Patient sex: F
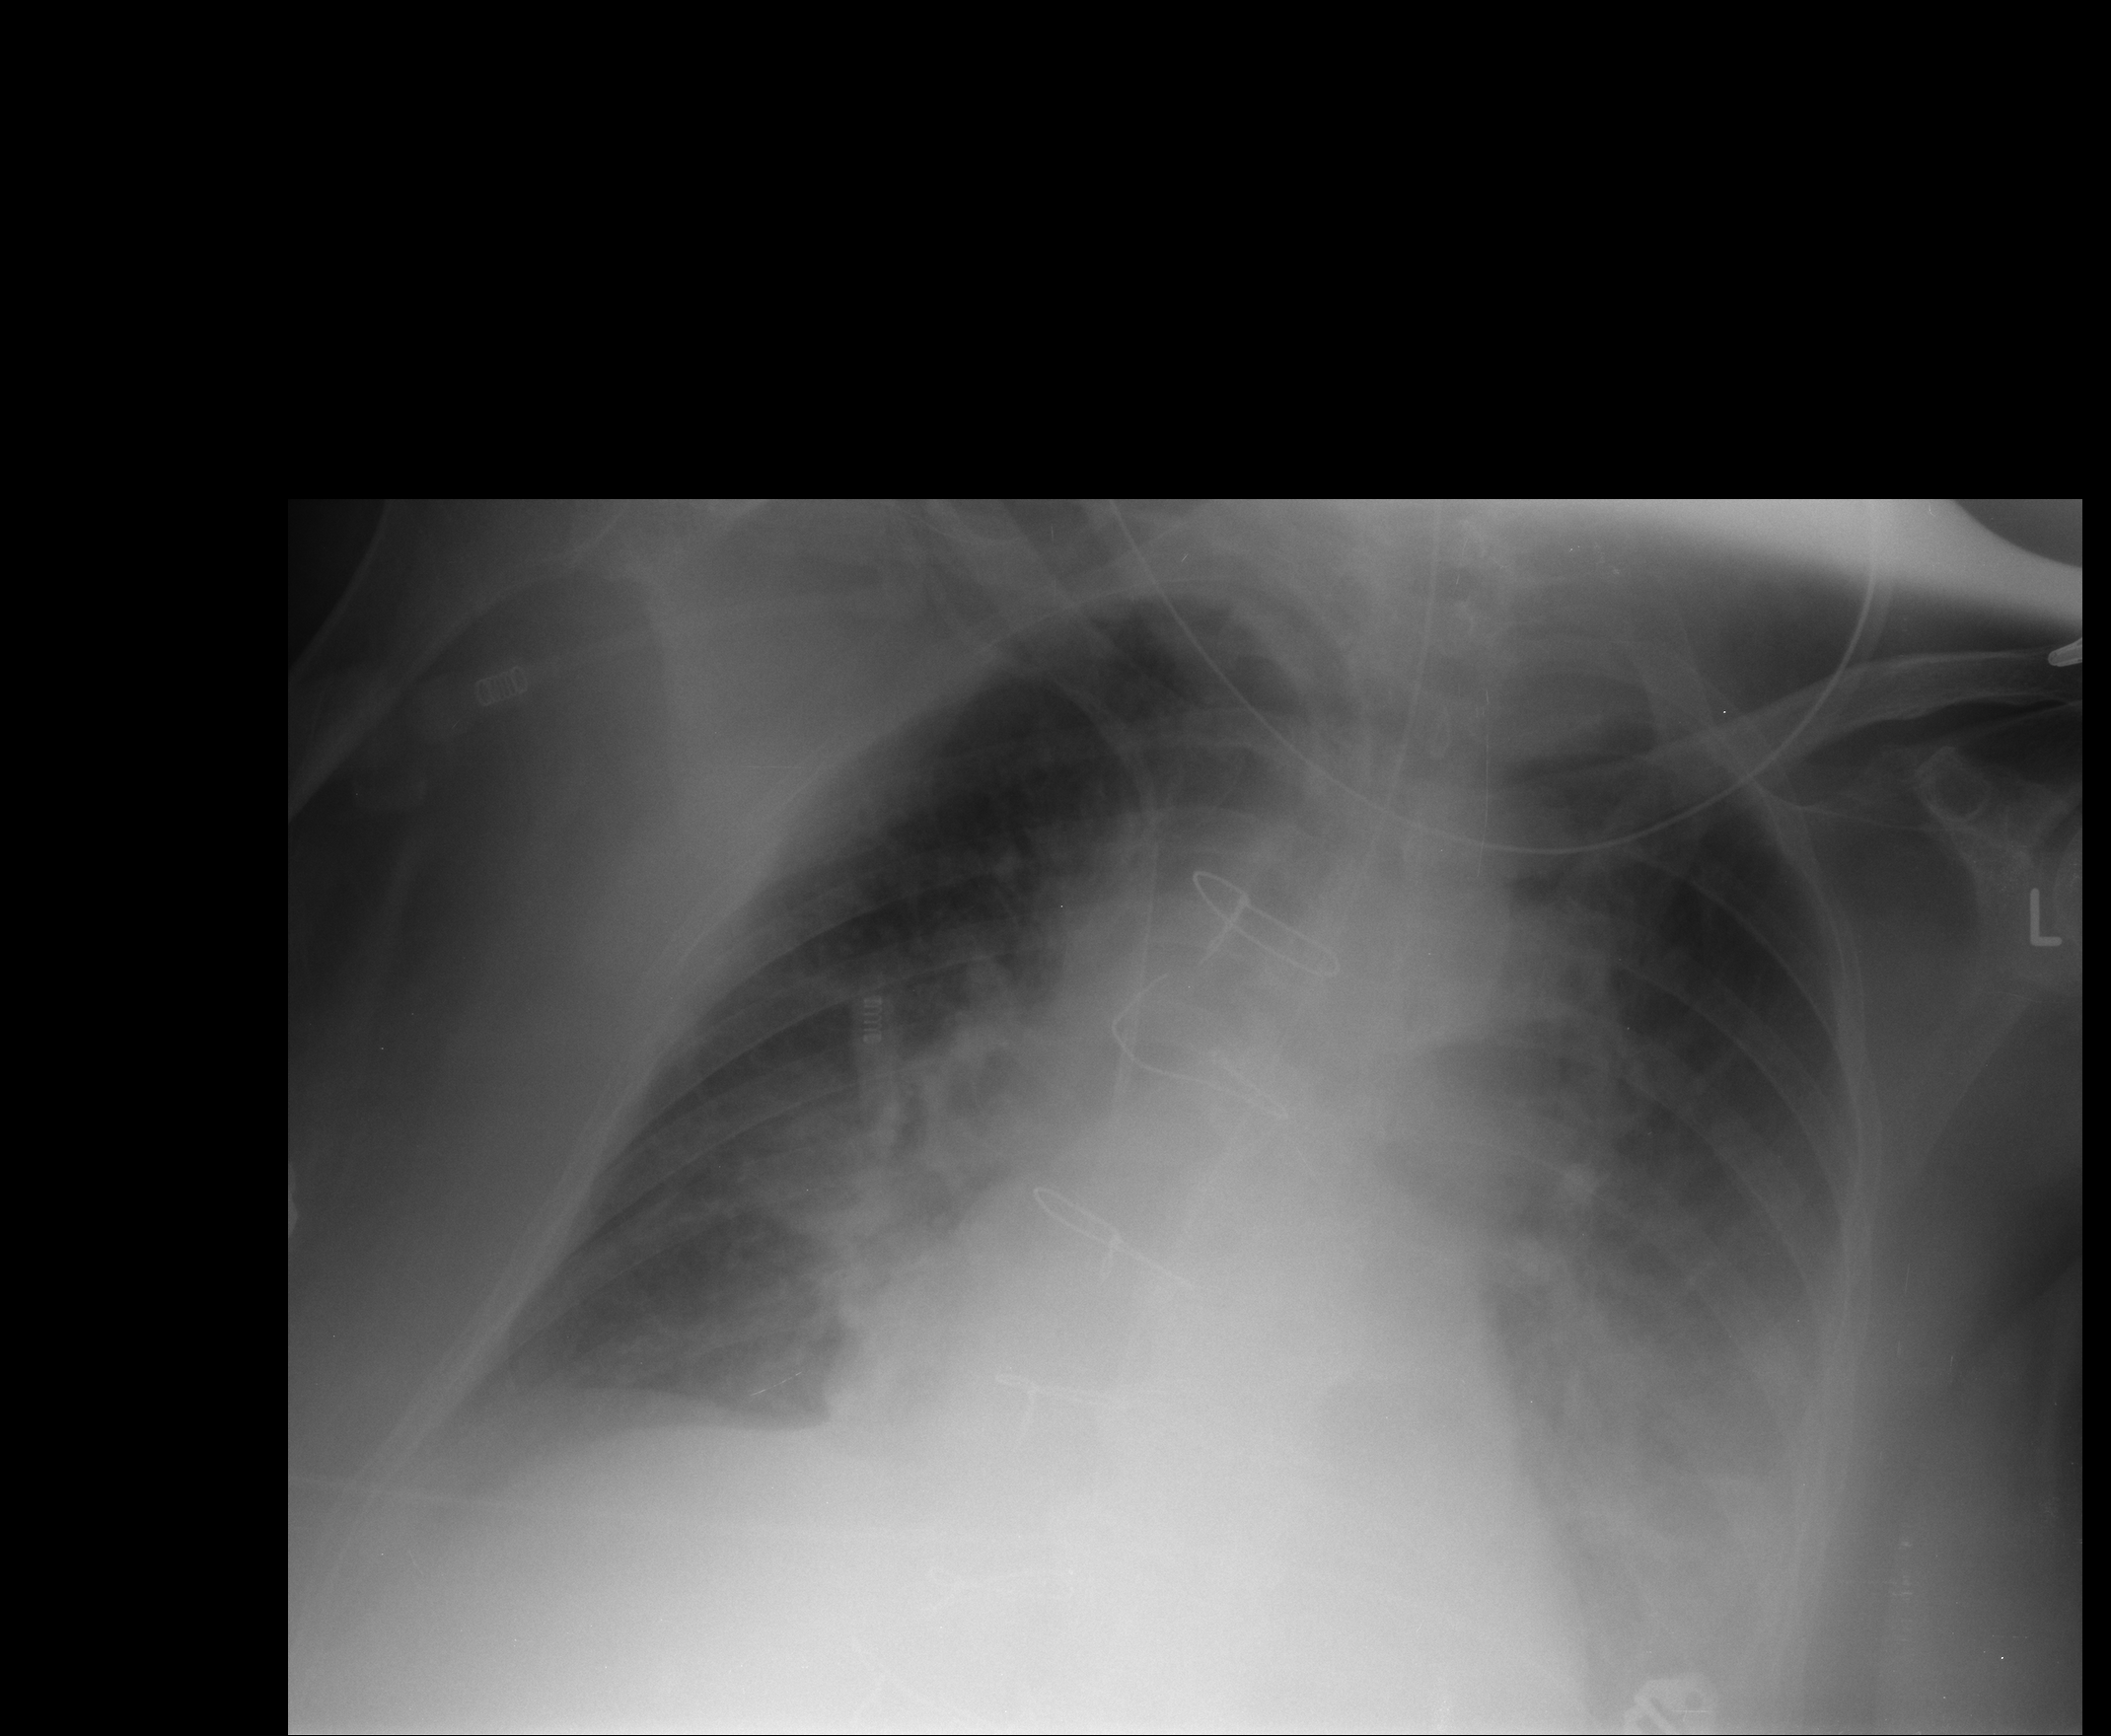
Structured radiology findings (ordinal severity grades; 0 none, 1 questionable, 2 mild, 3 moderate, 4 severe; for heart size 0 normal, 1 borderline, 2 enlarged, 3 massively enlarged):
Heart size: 2
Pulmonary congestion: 3
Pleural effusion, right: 1
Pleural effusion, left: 2
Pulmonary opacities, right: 3
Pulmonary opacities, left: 3
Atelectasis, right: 0
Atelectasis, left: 2